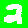
Digit: 2